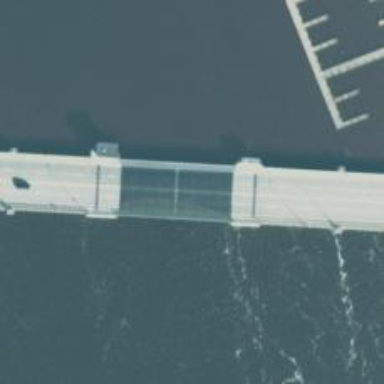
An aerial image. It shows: Primary highway crossing over bascule bridge.